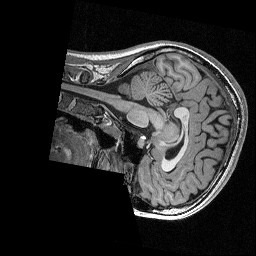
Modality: T1w
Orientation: sagittal
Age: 24
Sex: female
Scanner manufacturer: siemens
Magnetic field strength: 3 T
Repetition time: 2.3 s
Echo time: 0.00298 s